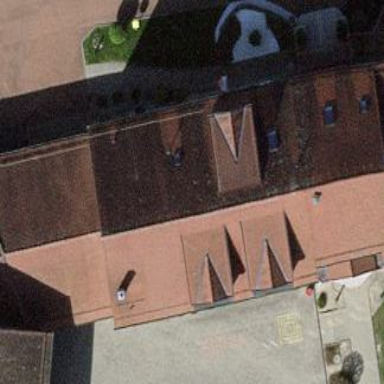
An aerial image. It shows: School.